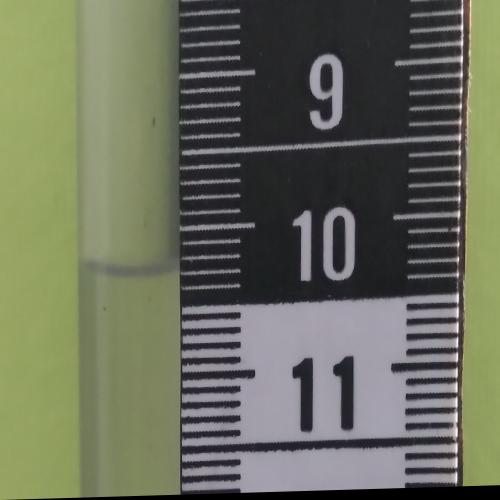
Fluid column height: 10.3 cm